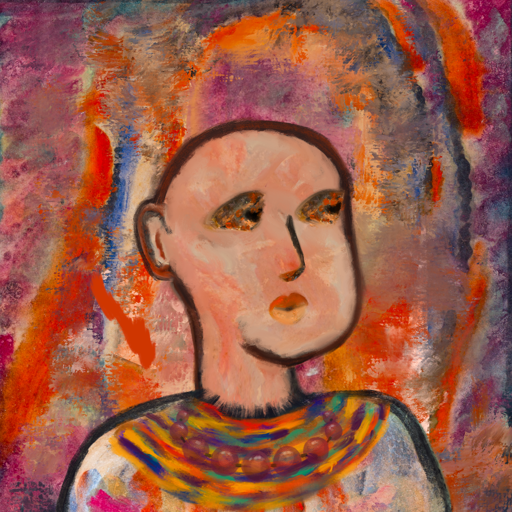
Background: Experience, Head And Neck Side: Roy_Bahadur, Face Side: Gypsy_Queen, Bust: Childish, Hair Side: Blank, Head Accessory: Blank, Second Necklace: An_Impression_2, Necklace: Irani_2, Baby: Blank